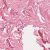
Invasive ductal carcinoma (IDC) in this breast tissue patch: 0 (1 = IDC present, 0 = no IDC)